Question: I have installed the new 'Android Studio'. Everything was working fine but when I try to create a new project it gets stuck at downloading .
Is there any way to install the required by 'Android Studio' manually? Or any other method to solve this problem ?

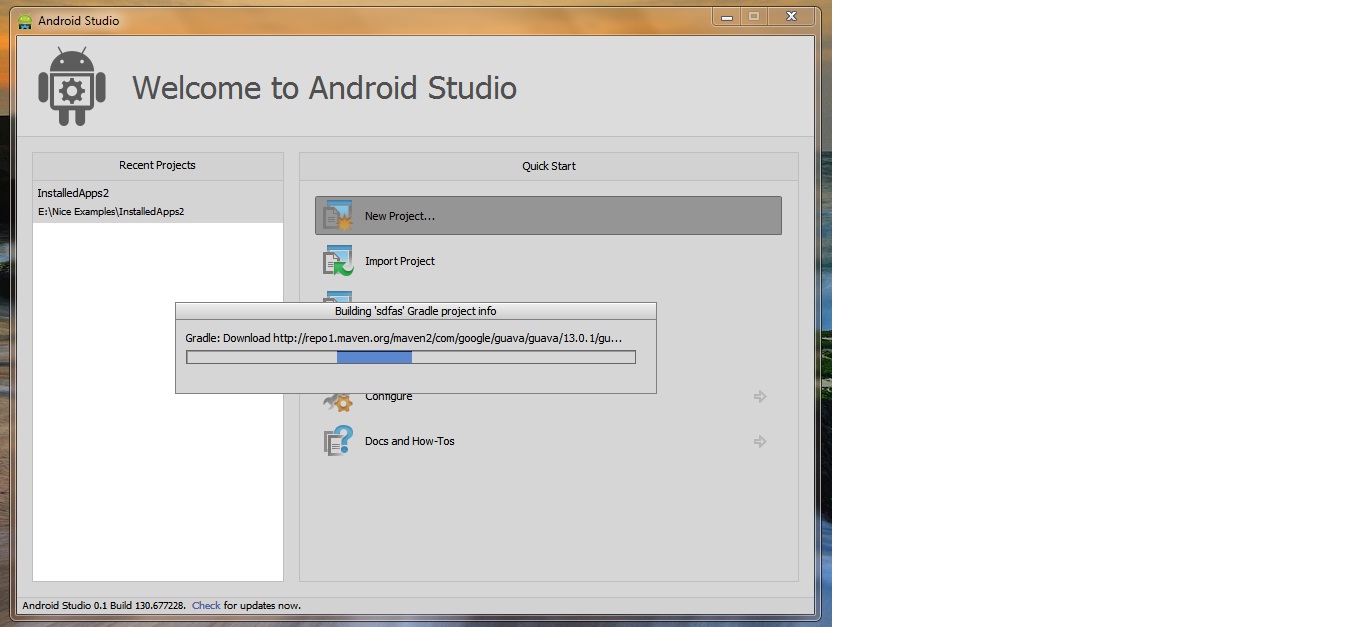
Answer: It is not stuck, it will take some time normally 5-7 mins , it also depends upon internet connection, so wait for some time. It will take time only for first launch.
Update: Check the latest log file in your 'C:\Users\<User>\.gradle\daemon\x.y' folder to see what it's downloading.